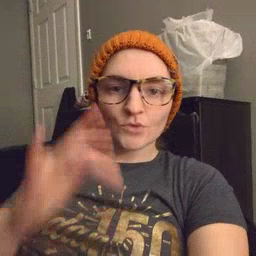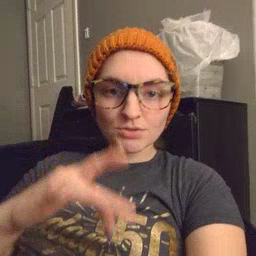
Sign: touch